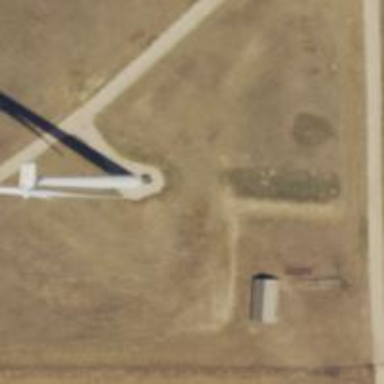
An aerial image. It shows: Wind generator in the form of horizontal axis wind turbine.